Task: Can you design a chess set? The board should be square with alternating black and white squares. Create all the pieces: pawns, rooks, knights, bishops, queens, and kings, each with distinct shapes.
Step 133:
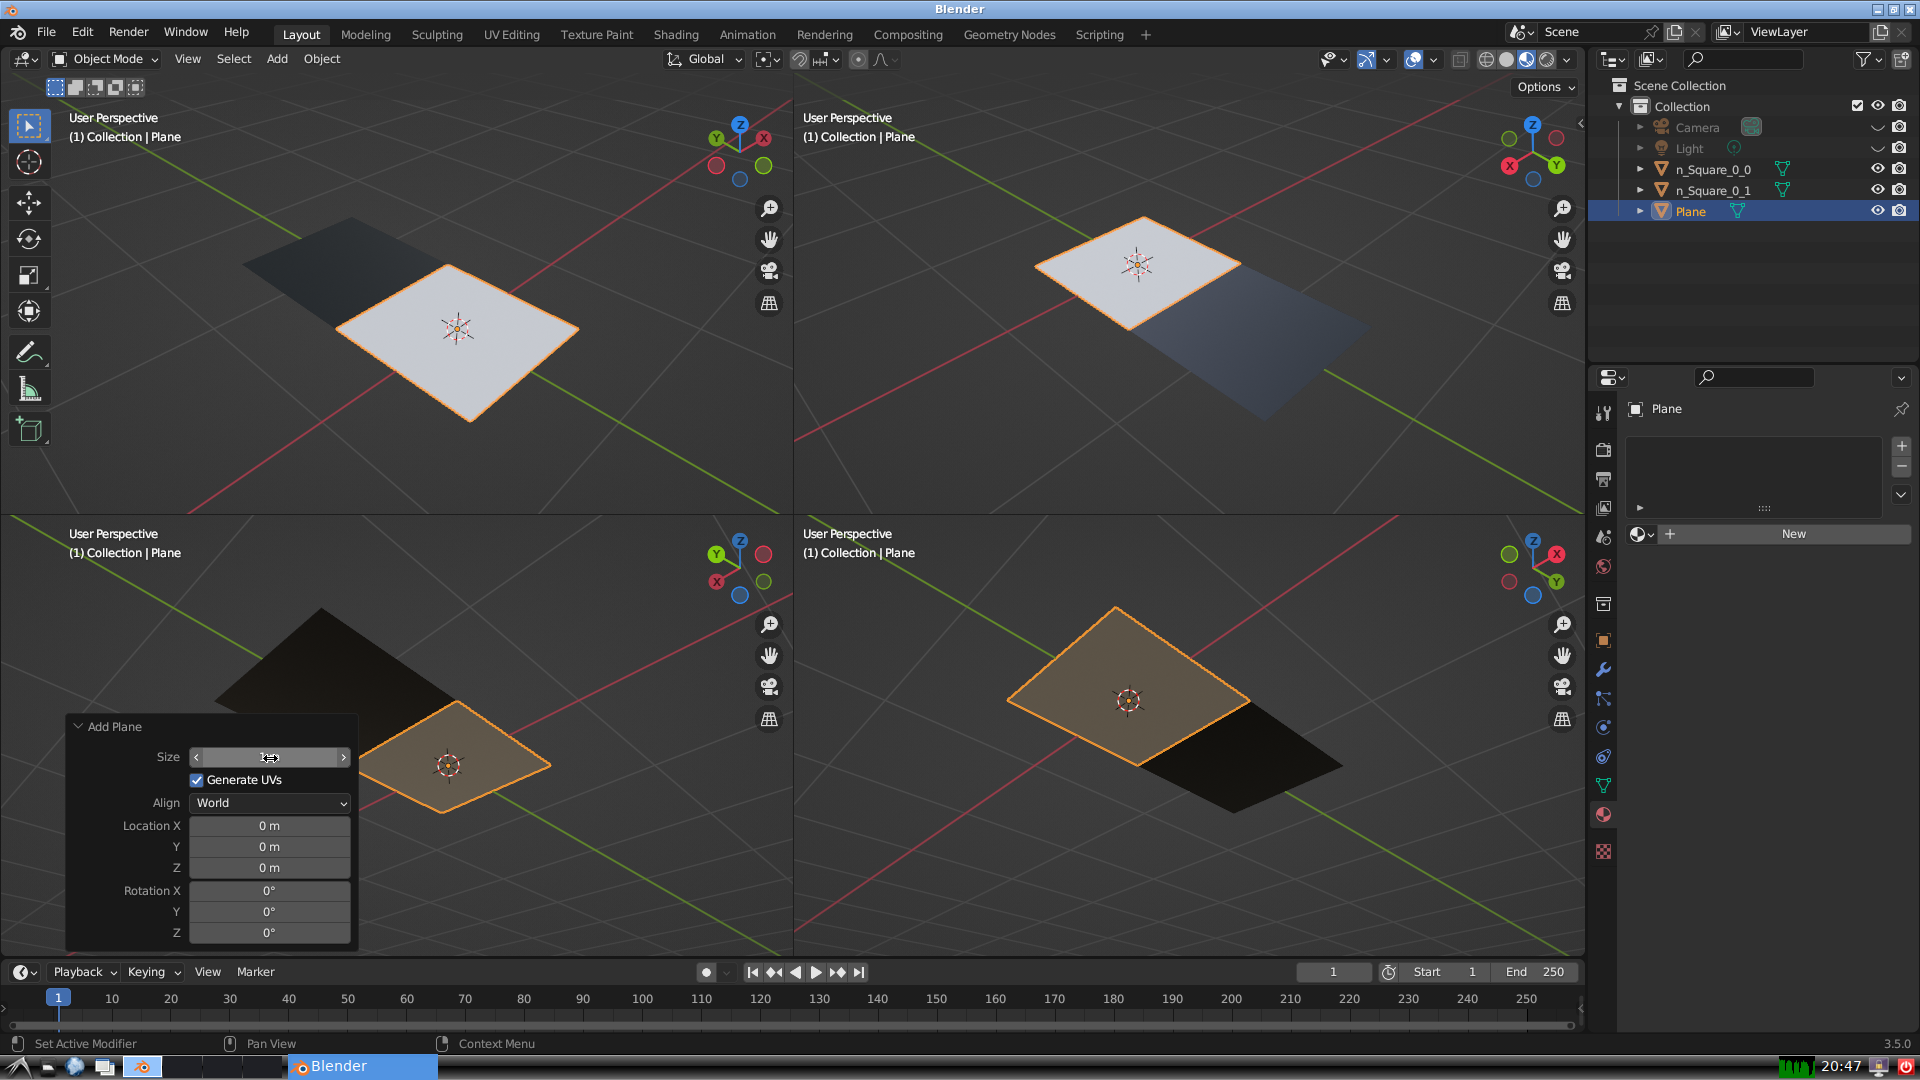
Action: click: no